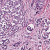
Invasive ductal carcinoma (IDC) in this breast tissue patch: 1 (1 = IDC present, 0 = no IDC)